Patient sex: M
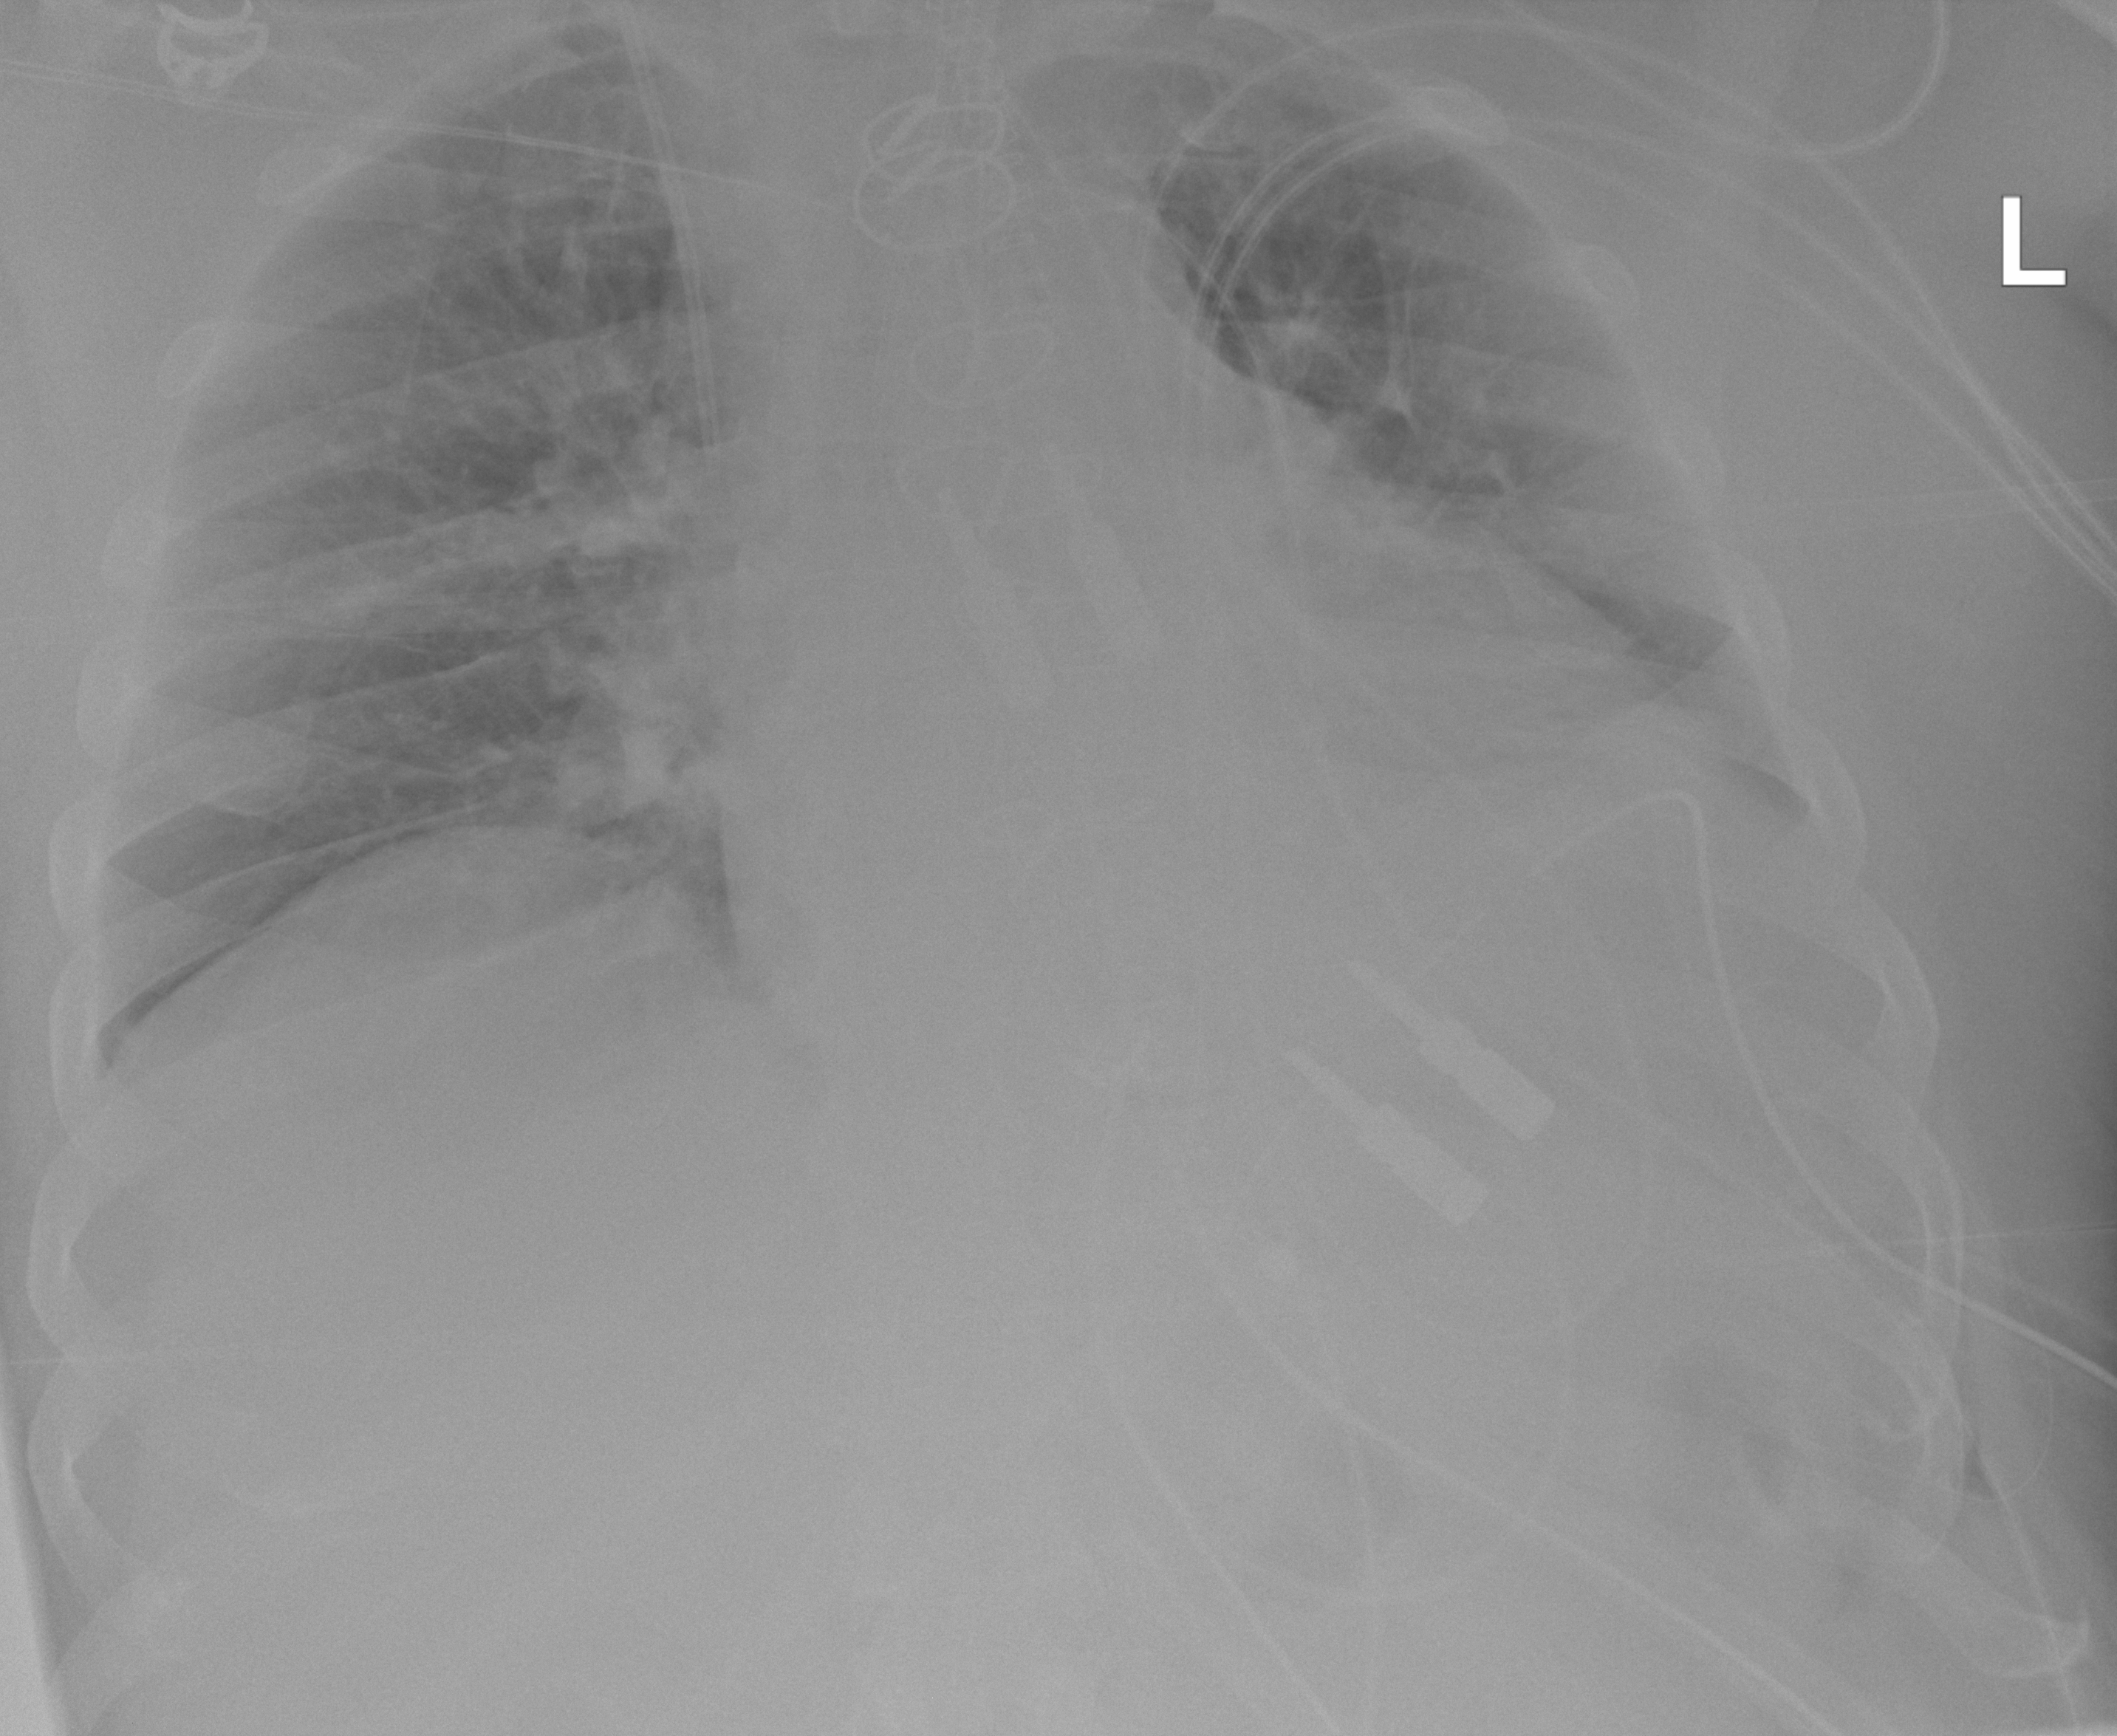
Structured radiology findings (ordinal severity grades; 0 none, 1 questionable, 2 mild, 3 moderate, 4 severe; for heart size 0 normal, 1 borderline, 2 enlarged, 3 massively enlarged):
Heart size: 2
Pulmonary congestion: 2
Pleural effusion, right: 2
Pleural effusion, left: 0
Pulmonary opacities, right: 0
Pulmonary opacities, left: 0
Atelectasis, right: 0
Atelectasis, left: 0